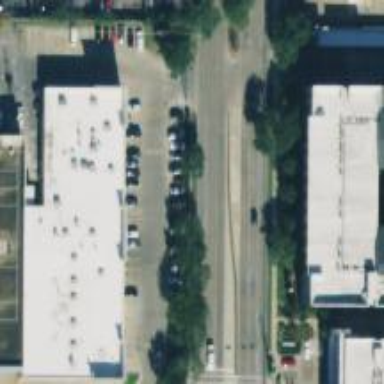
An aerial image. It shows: Parking space.